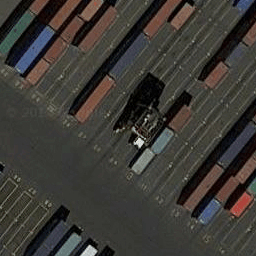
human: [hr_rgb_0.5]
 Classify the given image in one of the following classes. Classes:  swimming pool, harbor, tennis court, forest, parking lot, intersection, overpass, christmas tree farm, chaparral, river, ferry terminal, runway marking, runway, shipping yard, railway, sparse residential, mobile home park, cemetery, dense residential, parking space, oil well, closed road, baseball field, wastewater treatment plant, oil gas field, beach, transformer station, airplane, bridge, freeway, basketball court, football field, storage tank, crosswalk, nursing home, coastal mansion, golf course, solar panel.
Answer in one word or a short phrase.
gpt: shipping yard